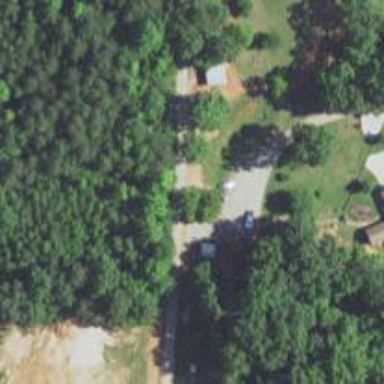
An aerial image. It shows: Driveway.